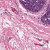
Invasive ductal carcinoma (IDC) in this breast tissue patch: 0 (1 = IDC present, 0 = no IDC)